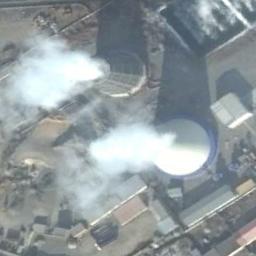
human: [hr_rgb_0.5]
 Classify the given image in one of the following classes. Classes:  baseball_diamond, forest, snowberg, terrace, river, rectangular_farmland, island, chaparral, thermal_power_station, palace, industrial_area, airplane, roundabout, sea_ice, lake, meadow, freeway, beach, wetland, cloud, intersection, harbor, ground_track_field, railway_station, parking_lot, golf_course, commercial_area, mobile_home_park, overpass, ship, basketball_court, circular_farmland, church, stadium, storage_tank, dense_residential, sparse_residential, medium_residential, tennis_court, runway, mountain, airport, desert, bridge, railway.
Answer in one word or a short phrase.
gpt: thermal_power_station